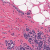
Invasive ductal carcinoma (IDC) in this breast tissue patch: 0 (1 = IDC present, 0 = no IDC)